Question: Main question:
I have a Form that is MDI container and placed a Splitter.
I need that the final user can customize the size of this Splitter. By default the mouse cursor changes to VSplit but the Splitter is always locked.
Optional question:
This structure/visual layout of this program is identical to the Simatic 7. Example:

I'm guessing the Splitter is the better option to enable the two panels, the one on the left and the one on the bottom. Right? Or how to get the similar layout of the example?
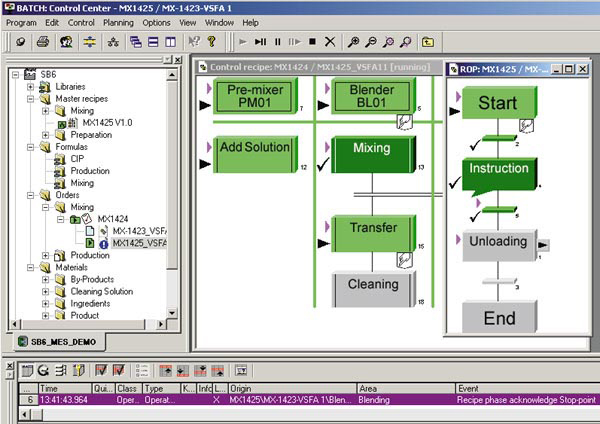
Answer: I recommend a splitContainer over a splitter. SplitContainer was to <URL>, but they left it for compatibility. I find it quite a bit easier to use since it creates the panels for you and gives you better access to the properties you will likely want.
It's quite a bit easier to get to do what you intend without extra work.
You should be able to get that layout with 2 splitcontainers. Setting one's Orientation property to Horizontal, then placing the other splitcontainer in the top panel.
Simplified Code Sample to display a form:
'''
Form1 frm = new Form1();
frm.TopLevel = false;
SplitContainer2.Panel2.Controls.Add(frm);
frm.Dock = DockStyle.Fill;
frm.Show();
'''